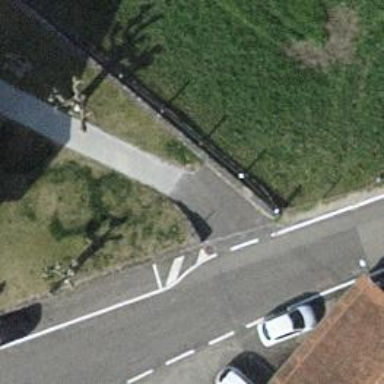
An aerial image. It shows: Alleyway designated as service road.